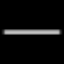
Label: line